Question: Ok, I know that this sounds simple from the title but it really has me stumped as to why this might be occurring.
So, I'm using Spring Batch to generate emails to be sent using Amazon's Simple Email Service. Inside my 'CustomItemProcessor', I am using '@Autowired' to wire in my 'AmazonEmailService' service as normal. The 'AmazonEmailService' class implements my 'EmailSender' interface.
The 'AmazonEmailService' has an '@Autowired' 'AmazonSimpleEmailServiceClient' that it uses to actually call the Amazon Simple Email Service to do things.
My 'AmazonSimpleEmailServiceClient' bean is defined in my root-servlet.xml:
'''
<bean id="amazonSimpleEmailServiceClient"
class="com.amazonaws.services.simpleemail.AmazonSimpleEmailServiceClient">
<constructor-arg ref="basicAWSCredentials" />
</bean>
<bean id="basicAWSCredentials" class="com.amazonaws.auth.BasicAWSCredentials">
<constructor-arg index="0" value="${aws.accessKey}"/>
<constructor-arg index="1" value="${aws.secretKey}" />
</bean>
'''
All this works fine.
My problem is that when I run my Spring Batch Job integration tests. They hang when trying to send an email. My logging shows that execution just stops at the call to 'amazonSimpleEmailServiceClient.send(emailRequest)' and doesn't proceed.
The thing that has me absolutely flummoxed is that if I run the unit tests for the 'AmazonEmailService' prior to running the integration test for my Spring Batch Jobs, then everything completes successfully. I want to know why this is the case. Its worth mentioning that the batch job that actually sends the emails has a 'TaskExecutor' running on a single thread.
The integration test for the Spring Batch job, is supposed to verify that the job is successfully generating an email for every input it receives and that those emails can be sent using Amazon SES. It also tests that it is correctly reading and writing objects to queues that are setup, but that isn't relevant to my issue. The unit test for the 'AmazonEmailService' just sends out 3 emails to the Amazon email simulator.
I'll post an abridged class diagram below so you can see how things stick together.

- - - -
Things you may assume when considering why I am having this stupid issue:
1. I have correctly configured my unit/integration tests to run in the Spring application context.
2. The AmazonEmailServiceTest runs successfully by itself.
3. The Spring Batch integration tests run successfully if I revert to using a simple JavaMail email sender.
4. My Spring Batch jobs, application context and beans are correctly configured and defined using XML config for all my other classes.
5. My Amazon credentials are valid and work correctly.
6. Classes are autowired in correctly.
7. No exception is thrown at any stage of trying to run the Spring Batch test either in isolation or with the AmazonEmailServiceTest
8. When running the tests together, the same instance of the AmazonEmailService is autowired into both tests (ie same memory address for both tests etc)
9. There is no way for me to check the credentials used in the actual unit tests.
10. I have correctly configured the PropertyPlaceholderConfigurer inside the XML config.
11. The call to amazonSimpleEmailServiceClient.send(emailRequest) will hang until I manually stop the unit test.
12. The beans concerned are discoverable in the application context for autowiring.
If you need any more information, like classes or config, don't hesitate to ask. I am literally sitting in front of my computer waiting for reply's.
AmazonEmailService:
'''
@Service
public class AmazonEmailService implements EmailService {
@Autowired
private AmazonSimpleEmailServiceClient amazonSimpleEmailServiceClient;
@Override
public String sendEmail(Email email){
//build request using Builder pattern//
return amazonSimpleEmailServiceClient.sendEmail(emailRequest);
}
}
'''
CustomItemProcessor:
'''
public class CustomProcessQueueItemProcessor implements
ItemProcessor<Foo, Bar> {
@Autowired
private EmailService amazonEmailService;
@Override
public Bar process(Foo foo) throws Exception {
//generate email from Foo object//
String result = amazonEmailService.sendEmail(email);
//create Bar object from result//
return bar;
}
}
'''
AmazonEmailServiceTest:
'''
public class AmazonEmailServiceTest extends SpringTest{
@Autowired
private EmailService amazonEmailService;
@Test
public void testSendEmailSuccess() {
Email successEmail = MockObjectFactory.setTestSuccessEmail();
String emailResultId = amazonEmailService.sendEmail(successEmail);
assertNotNull("The returned emailResultId was null", emailResultId);
}
}
'''
The SpringTest class is where I configure my unit tests to run in the Spring application context. My MockObjectFactory, is what its name suggests, a class containing static methods to generate test objects.
Batch Servlet:
'''
<?xml version="1.0" encoding="UTF-8"?>
<beans xmlns="http://www.springframework.org/schema/beans"
xmlns:xsi="http://www.w3.org/2001/XMLSchema-instance" xmlns:batch="http://www.springframework.org/schema/batch"
xsi:schemaLocation="http://www.springframework.org/schema/beans http://www.springframework.org/schema/beans/spring-beans-3.2.xsd
http://www.springframework.org/schema/batch http://www.springframework.org/schema/batch/spring-batch-2.2.xsd">
<import resource="jobs/fill-queue-job.xml" />
<import resource="jobs/process-queue-job.xml" />
<batch:job-repository id="jobRepository"
data-source="dataSource" transaction-manager="transactionManager" />
<bean id="jobLauncher"
class="org.springframework.batch.core.launch.support.SimpleJobLauncher">
<property name="jobRepository" ref="jobRepository" />
<property name="taskExecutor" ref="defaultTaskExecutor"></property>
</bean>
<bean id="jobRegistry"
class="org.springframework.batch.core.configuration.support.MapJobRegistry" />
<bean id="jobRegistryBeanPostProcessor"
class="org.springframework.batch.core.configuration.support.JobRegistryBeanPostProcessor">
<property name="jobRegistry" ref="jobRegistry" />
</bean>
<bean id="jobLoader"
class="org.springframework.batch.core.configuration.support.DefaultJobLoader">
<property name="jobRegistry" ref="jobRegistry" />
</bean>
<bean id="jobExplorer"
class="org.springframework.batch.core.explore.support.JobExplorerFactoryBean">
<property name="dataSource" ref="dataSource" />
</bean>
<bean id="jobOperator"
class="org.springframework.batch.core.launch.support.SimpleJobOperator">
<property name="jobLauncher" ref="jobLauncher" />
<property name="jobRepository" ref="jobRepository" />
<property name="jobRegistry" ref="jobRegistry" />
<property name="jobExplorer" ref="jobExplorer" />
</bean>
<bean id="domainObjectIdQueue" class="java.util.concurrent.ConcurrentLinkedQueue" />
<bean id="mainQueue" class="java.util.concurrent.ConcurrentLinkedQueue" />
<bean id="notificationQueue" class="java.util.concurrent.ConcurrentLinkedQueue" />
<bean id="fillQueueItemReader"
class="au.com.mail.batch.itemreaders.CustomServiceItemReader"
scope="step">
<constructor-arg ref="emailTaskServiceImpl" />
</bean>
<bean id="fillQueueItemProcessor"
class="au.com.mail.batch.itemprocessors.CustomFillQueueItemProcessor"
scope="step" />
<bean id="fillQueueCompositeItemWriter"
class="org.springframework.batch.item.support.CompositeItemWriter">
<property name="delegates">
<list>
<bean id="fillQueueItemWriter"
class="au.com.mail.batch.itemwriters.CustomQueueItemWriter"
scope="step" />
<bean id="emailTaskItemWriter"
class="au.com.mail.batch.itemwriters.CustomServiceItemWriter"
scope="step">
<constructor-arg ref="emailTaskServiceImpl" />
</bean>
</list>
</property>
</bean>
<bean id="processQueueItemReader"
class="au.com.mail.batch.itemreaders.CustomQueueItemReader"
scope="step">
<constructor-arg>
<value type="java.lang.Class">au.com.mail.domainobject.messagewrappers.MainQueueMessageWrapper
</value>
</constructor-arg>
</bean>
<bean id="processQueueItemProcessor"
class="au.com.mail.batch.itemprocessors.CustomProcessQueueItemProcessor"
scope="step" />
<bean id="processQueueItemWriter"
class="au.com.mail.batch.itemwriters.CustomQueueItemWriter"
scope="step" />
<bean id="defaultTaskExecutor"
class="org.springframework.scheduling.quartz.SimpleThreadPoolTaskExecutor">
<property name="threadCount" value="5" />
</bean>
<bean id="processQueueTaskExecutor"
class="org.springframework.scheduling.quartz.SimpleThreadPoolTaskExecutor">
<property name="threadCount" value="1" />
</bean>
<bean id="customStepExecutionListener" class="au.com.mail.batch.CustomStepExecutionListener"
scope="step" />
<bean id="jobLauncherTestUtils" class="org.springframework.batch.test.JobLauncherTestUtils">
<property name="job" ref="fillQueue" />
<property name="jobRepository" ref="jobRepository" />
<property name="jobLauncher" ref="jobLauncher" />
</bean>
</beans>
'''
Process Queue Job Definition:
'''
<?xml version="1.0" encoding="UTF-8"?>
<beans:beans xmlns="http://www.springframework.org/schema/batch"
xmlns:xsi="http://www.w3.org/2001/XMLSchema-instance" xmlns:beans="http://www.springframework.org/schema/beans"
xsi:schemaLocation="http://www.springframework.org/schema/beans http://www.springframework.org/schema/beans/spring-beans-3.2.xsd
http://www.springframework.org/schema/batch http://www.springframework.org/schema/batch/spring-batch-2.2.xsd">
<beans:bean id="repeatQueueOpenTasklet"
class="au.com.mail.batch.CustomQueueRetryTaskletImpl" scope="step" />
<job id="processQueue" job-repository="jobRepository">
<step id="getQueue">
<tasklet ref="repeatQueueOpenTasklet" task-executor="processQueueTaskExecutor">
</tasklet>
<end on="FAILED" exit-code="NOOP" />
<next on="*" to="sendEmail" />
</step>
<step id="sendEmail">
<tasklet task-executor="processQueueTaskExecutor">
<chunk reader="processQueueItemReader" processor="processQueueItemProcessor"
writer="processQueueItemWriter" commit-interval="5" />
</tasklet>
<listeners>
<listener ref="customStepExecutionListener"></listener>
</listeners>
</step>
</job>
</beans:beans>
'''
I removed my 'processQueueTaskExecutor' on the process queue tasklet and removed the 'defaultTaskExecutor' from the 'jobLauncher' and the Amazon service call succeeds. Now I just need to know why this is the case.
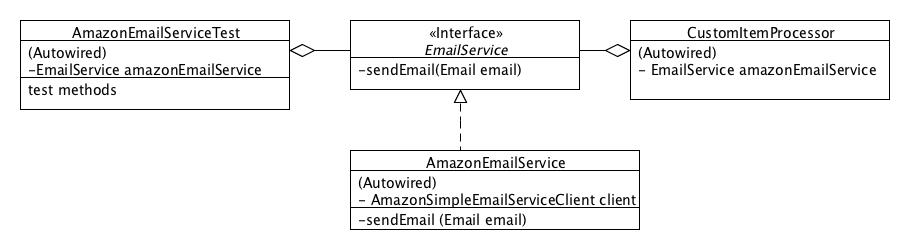
Answer: Ok, I finally sorted it all out. It was nothing to do with my unit/integration tests and everything to do with the multithreaded Spring Batch task executor. The task executor was calling the Amazon Email Service, while a class called AwsSdkMetrics had a lock on a synchronised method called useDefaultMetrics in the main thread. This meant that the execution couldn't proceed inside the task executor and so it hung waiting for the main thread to release that synchronised method.
So I fork'd my jUnit JVM from the ANT JVM and everything started working like a charm.